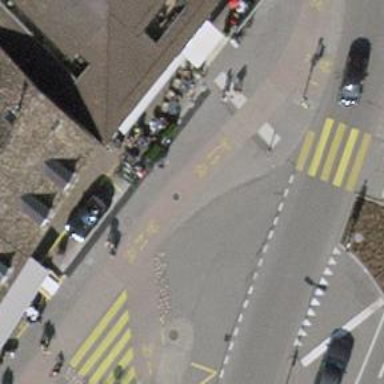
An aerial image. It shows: Path with asphalt for footway and paving stones for cycleway.